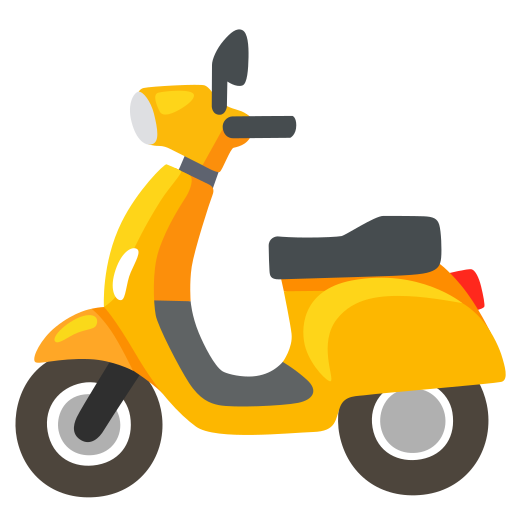
Emoji: 🛵